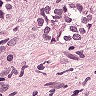
Metastatic tissue present: yes